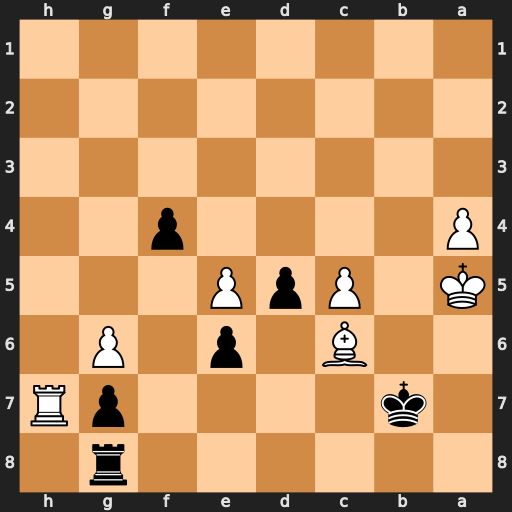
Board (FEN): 6r1/1k4pR/2B1p1P1/K1PpP3/P4p2/8/8/8
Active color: b
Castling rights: -
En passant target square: -
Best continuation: Kxc6 Kb4 f3